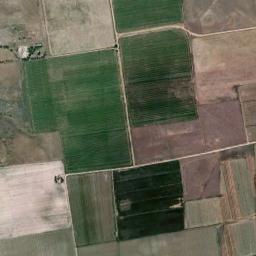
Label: rectangular_farmland